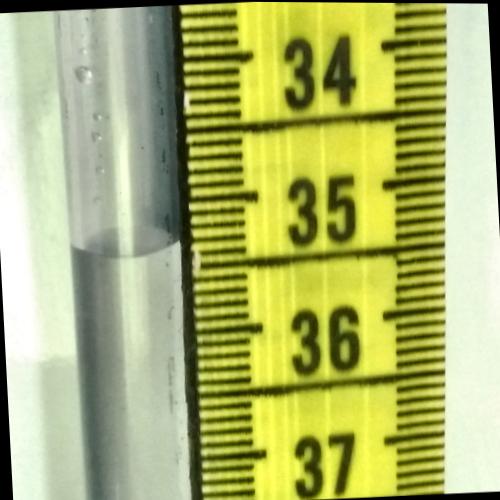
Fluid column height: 35.4 cm